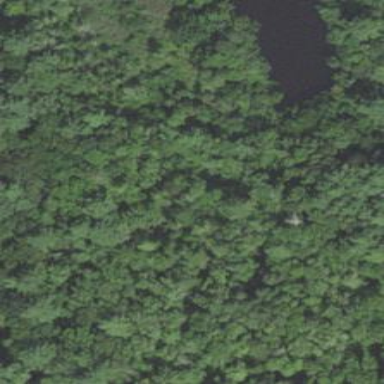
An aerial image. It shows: Swamp in wetland area.